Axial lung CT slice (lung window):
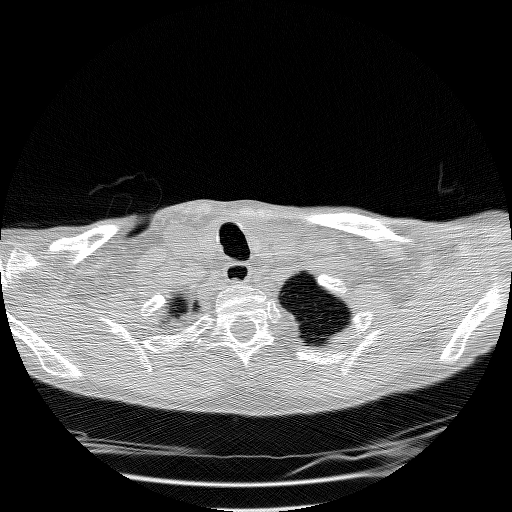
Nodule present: no